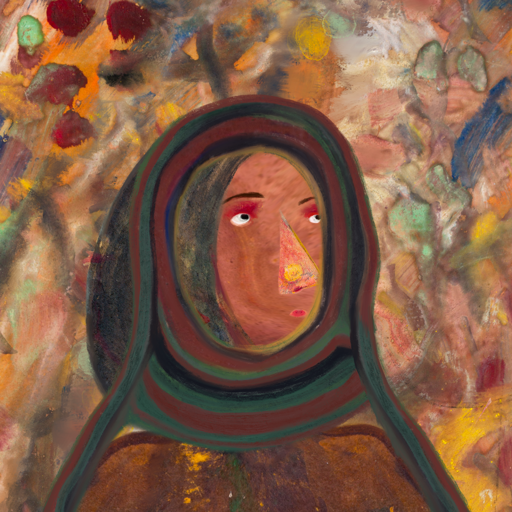
Background: Mother_And_Son_Mother, Head And Neck Side: Mother_And_Son_Mother, Face Side: Irani, Bust: Comrade, Hair Side: Gypsy_Mother, Head Accessory: After_Raid_Scarf, Second Necklace: Blank, Necklace: Blank, Baby: Blank